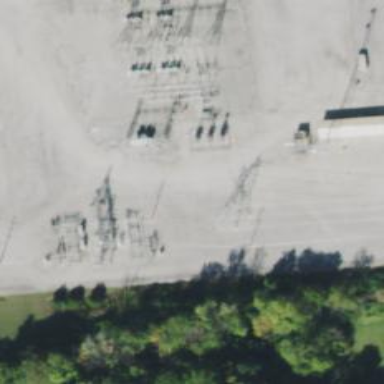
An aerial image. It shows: Lattice structure tower.